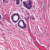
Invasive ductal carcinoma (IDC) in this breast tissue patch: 0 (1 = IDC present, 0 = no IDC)